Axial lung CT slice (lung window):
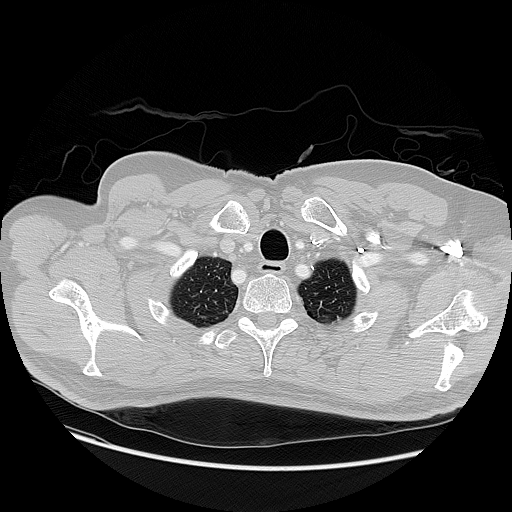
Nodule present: no